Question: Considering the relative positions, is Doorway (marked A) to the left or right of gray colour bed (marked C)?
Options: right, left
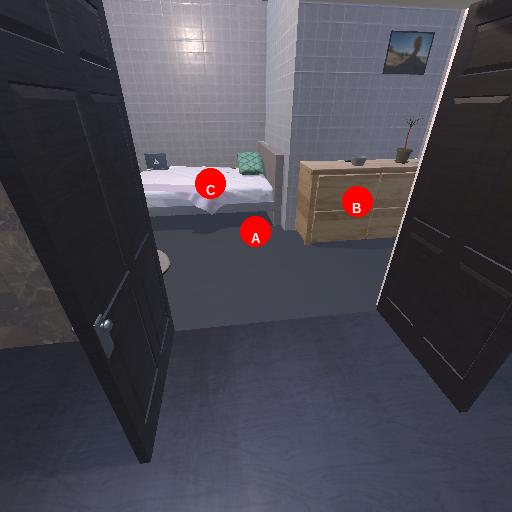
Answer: right